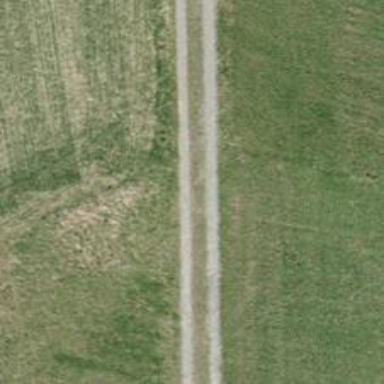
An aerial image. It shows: Pebblestone track with grade4 tracktype.